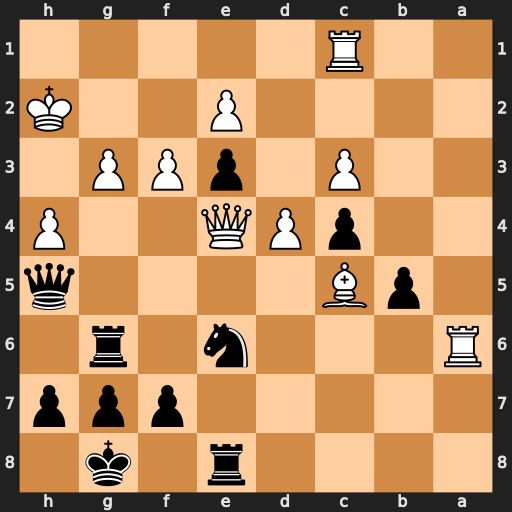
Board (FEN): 4r1k1/5ppp/R3n1r1/1pB4q/2pPQ2P/2P1pPP1/4P2K/2R5
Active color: b
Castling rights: -
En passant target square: -
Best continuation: Nc7 Qxe8+ Nxe8 Ra8 Re6